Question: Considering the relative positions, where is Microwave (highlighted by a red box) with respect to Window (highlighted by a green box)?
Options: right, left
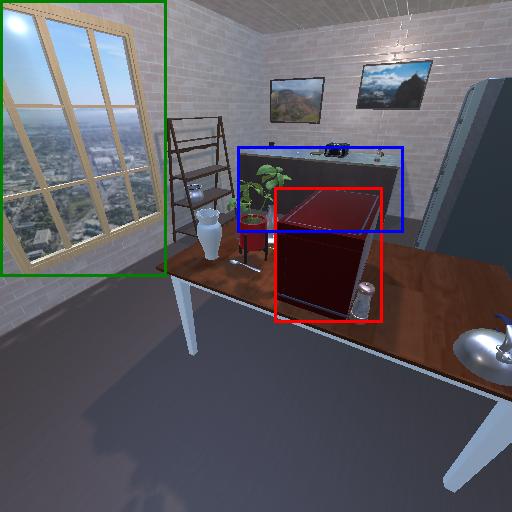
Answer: right